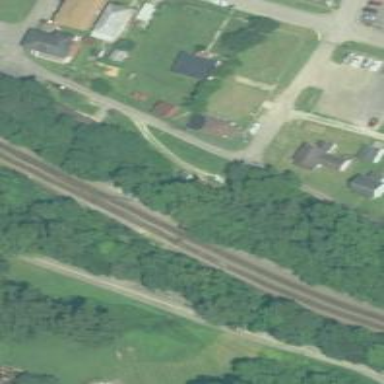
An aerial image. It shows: Railway track.